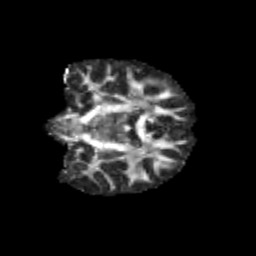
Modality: FA
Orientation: coronal
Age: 11
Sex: male
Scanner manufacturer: siemens
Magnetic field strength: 3 T
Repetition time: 3.8 s
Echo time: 0.07 s